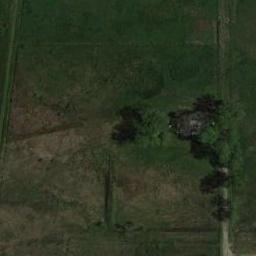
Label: meadow